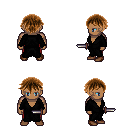
a pixel art fantasy rpg character, male body template, human, dark skin, gray robe, red pants, brown short bangs hairstyle, brown shoes, dagger, four views (front, back, left, right), 2x2 character sprite sheet, small pixel art, hard edges, no anti-aliasing